Interaction volume radius: 5 \u00c5
Interaction volume height: 10 \u00c5
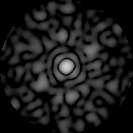
Disorder parameter: 0.7892